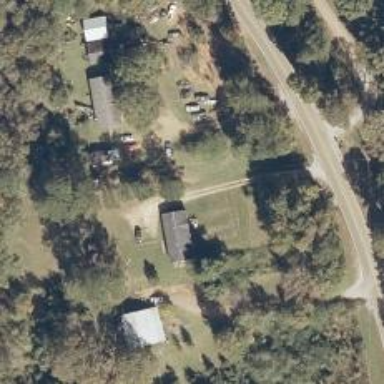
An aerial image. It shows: Driveway.